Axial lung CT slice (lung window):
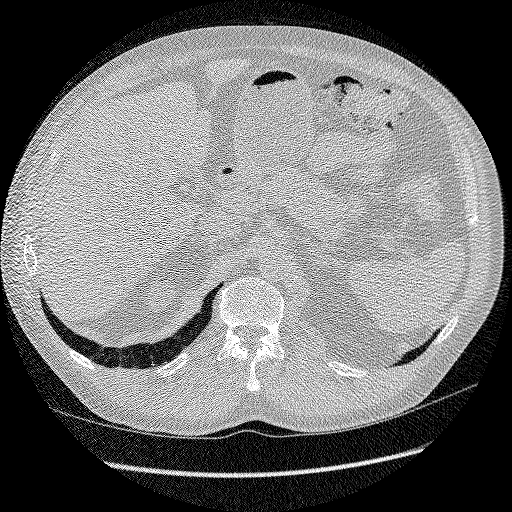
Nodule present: no